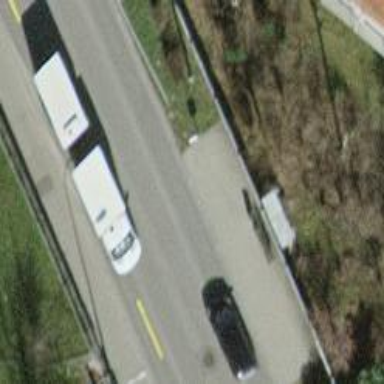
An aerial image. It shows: Bus stop with platform for public transport.